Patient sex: M
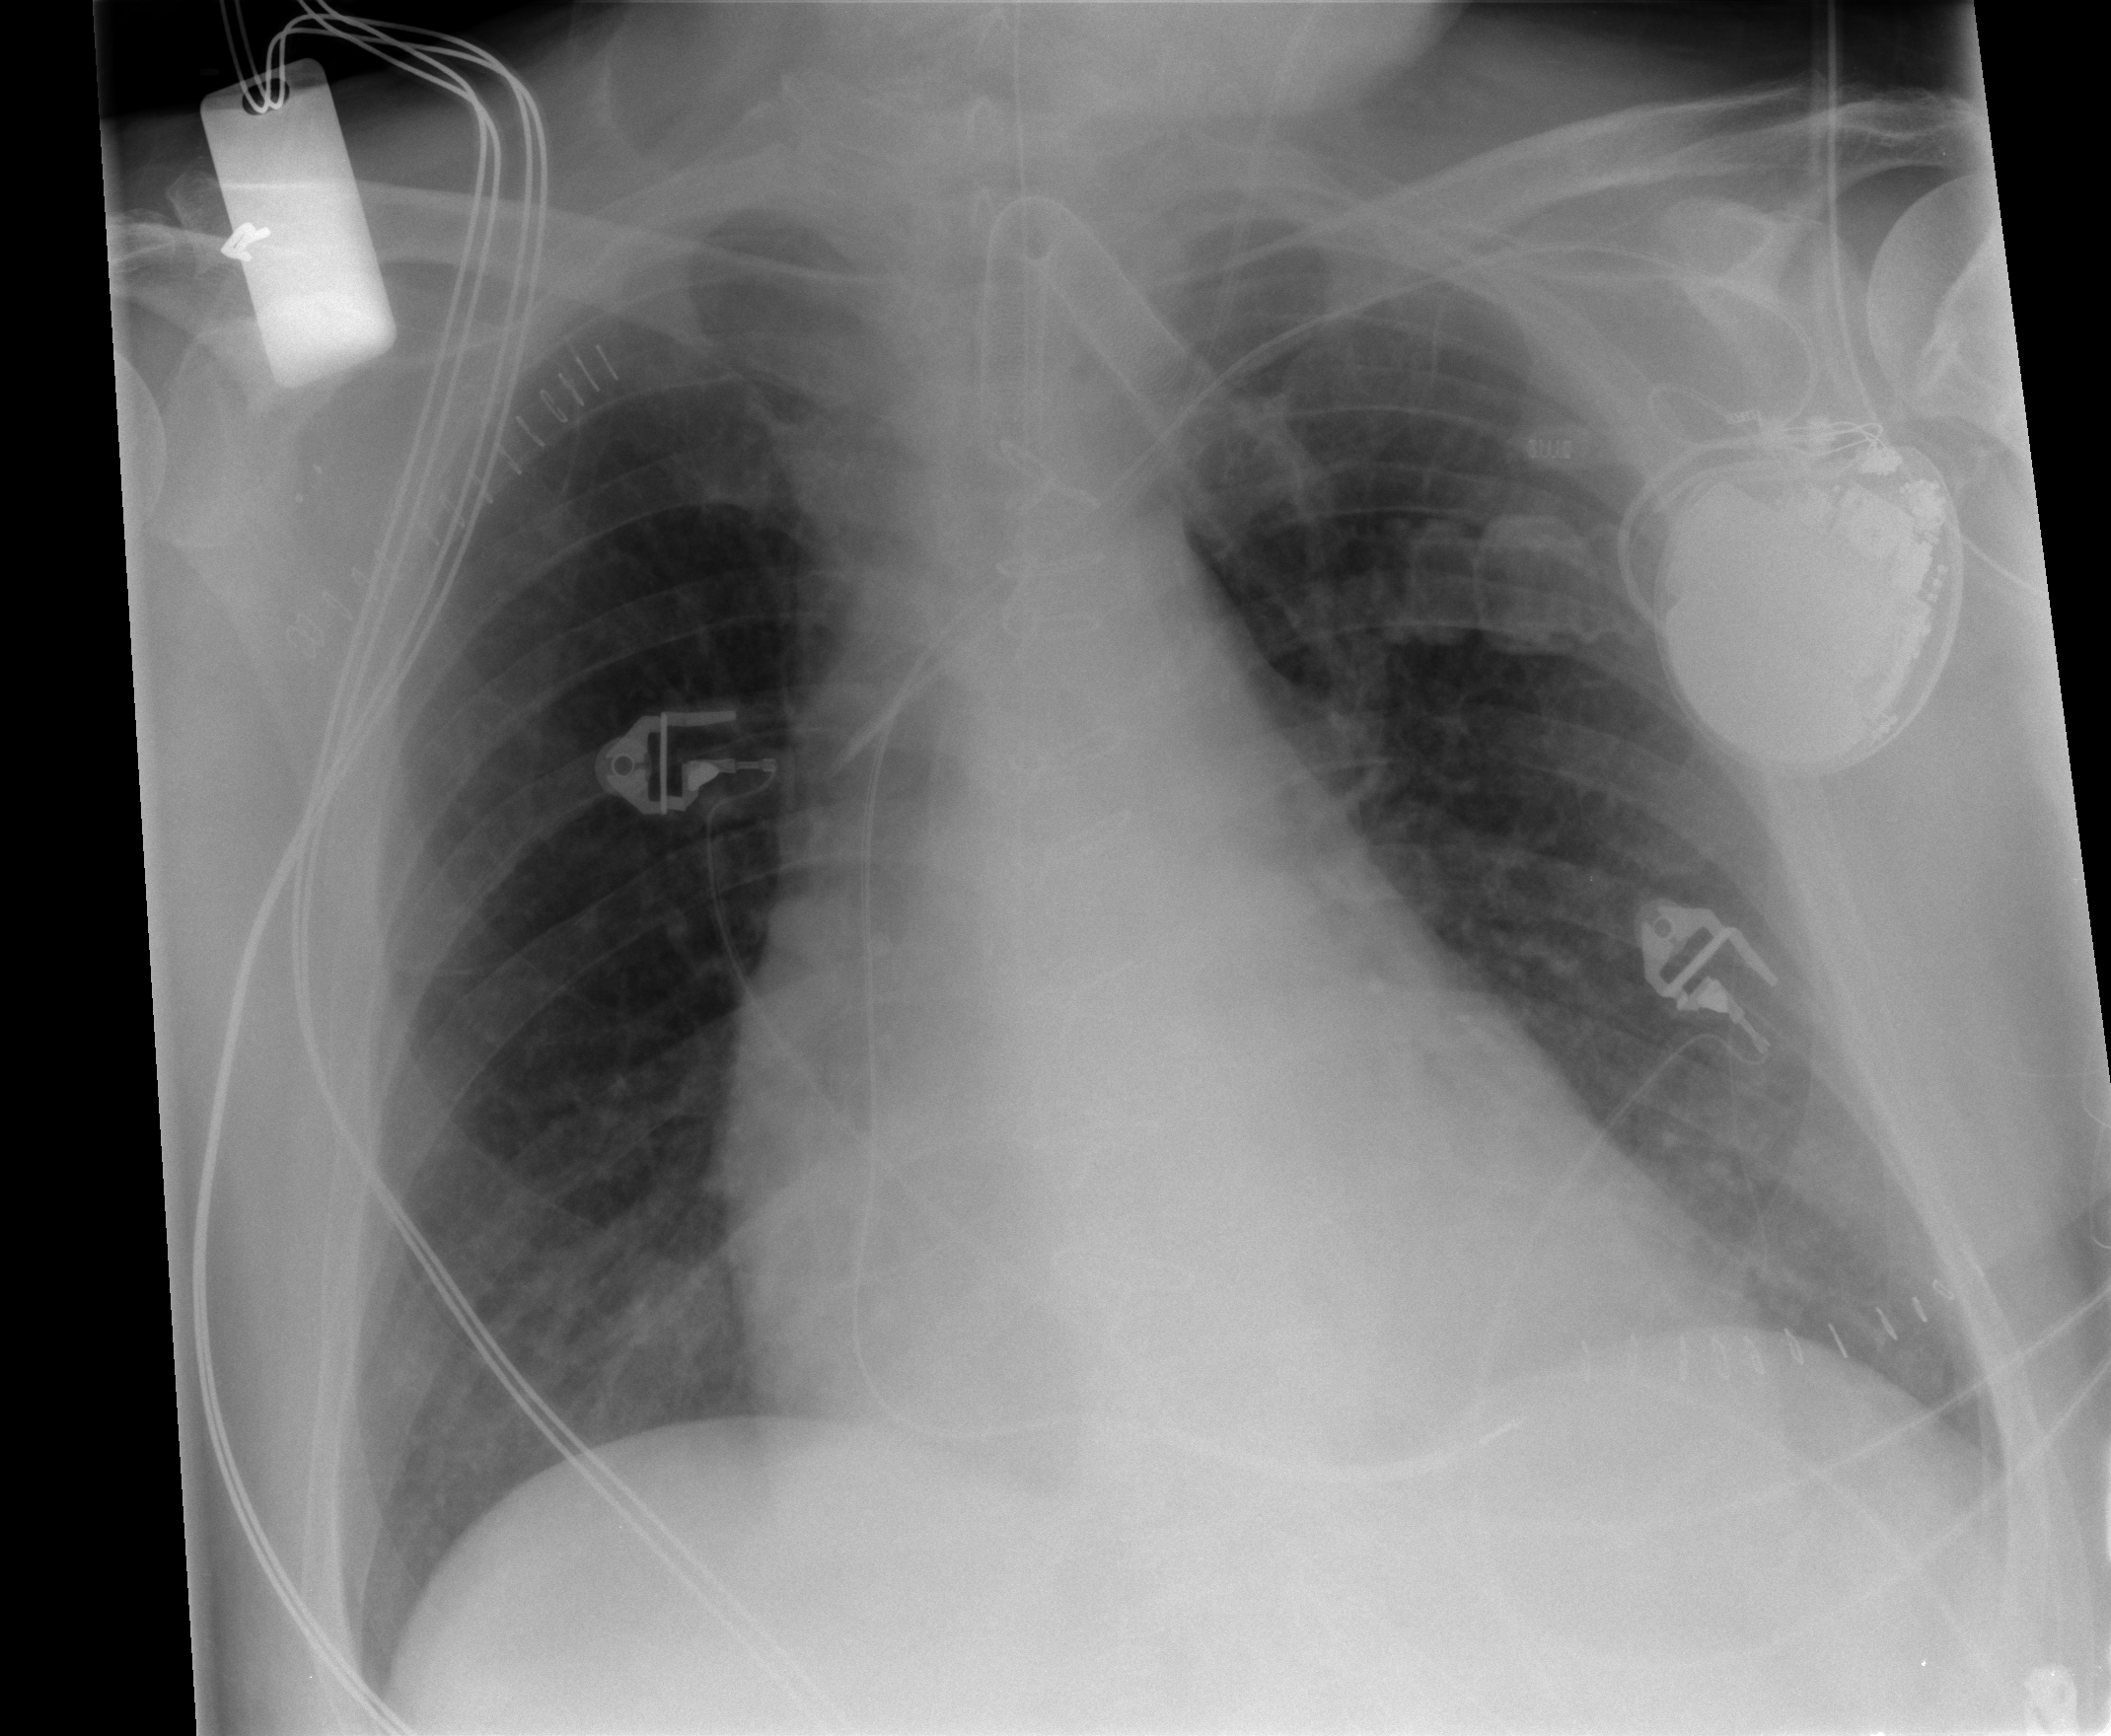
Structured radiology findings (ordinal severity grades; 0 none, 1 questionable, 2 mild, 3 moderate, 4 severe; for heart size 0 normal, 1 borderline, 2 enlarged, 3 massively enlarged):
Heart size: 2
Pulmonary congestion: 2
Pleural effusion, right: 0
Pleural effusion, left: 1
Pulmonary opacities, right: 0
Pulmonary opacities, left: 2
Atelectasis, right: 2
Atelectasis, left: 2